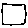
Label: square